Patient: sex F, age 63
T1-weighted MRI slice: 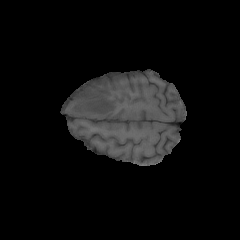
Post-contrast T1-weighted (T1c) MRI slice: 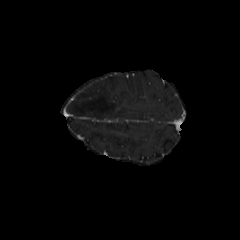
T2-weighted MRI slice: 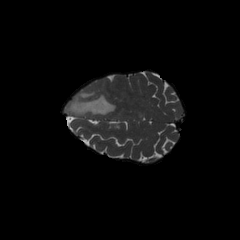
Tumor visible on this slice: yes
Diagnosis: Glioblastoma, IDH-wildtype
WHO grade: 4